Question: I am creating this app and on iPad's at the end of table I get those lines. Is there a way to see just plain gray color after table ends? I am not sure if I am doing anything wrong or I am trying to do impossible. On iPhones I don't have any problems, because the whole menu cannot fit screen so when I scroll to the bottom thats where it stops, on iPad it has to fill rest of the screen with something.

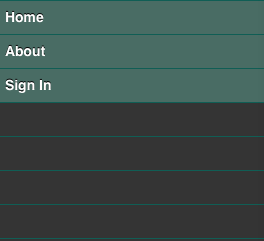
Answer: Yes. Try
'''
your_tableView.tableFooterView = [[UIView alloc] initWithFrame:CGRectZero];
'''